Question: I'm facing problem while creating a page

When I add multiple lines the UI doesn't seems good
Here is my XML
'
'''
<RelativeLayout
android:id="@+id/Top_layout"
android:layout_width="match_parent"
android:layout_height="80dp"
android:background="@drawable/title_bar_bg" >
<ImageView
android:id="@+id/app_name"
android:layout_width="wrap_content"
android:layout_height="fill_parent"
android:layout_alignParentTop="true"
android:layout_centerHorizontal="true"
android:background="@drawable/ic_launcher" />
</RelativeLayout>
<RelativeLayout
android:id="@+id/layout_sub_middle"
android:layout_width="match_parent"
android:layout_height="30dp"
android:background="#D4D5D5" >
<TextView
android:id="@+id/titel"
android:layout_width="wrap_content"
android:layout_height="wrap_content"
android:layout_alignParentTop="true"
android:layout_marginLeft="5dp"
android:layout_marginTop="4dp"
android:text="Aller Biler"
android:textAppearance="?android:attr/textAppearanceMedium" />
<TextView
android:id="@+id/textView1"
android:layout_width="match_parent"
android:layout_height="2dp"
android:layout_alignParentBottom="true"
android:layout_alignParentLeft="true"
android:background="#000"
android:gravity="bottom"
android:textAppearance="?android:attr/textAppearanceSmall" />
</RelativeLayout>
<RelativeLayout
android:layout_width="wrap_content"
android:layout_height="wrap_content"
android:layout_gravity="center_horizontal"
android:layout_marginBottom="1dp"
android:layout_marginTop="1dp" >
<ImageView
android:id="@+id/image_display_detail"
android:layout_width="200dp"
android:layout_height="200dp"
android:layout_gravity="center_horizontal"
android:background="@drawable/ic_launcher" />
</RelativeLayout>
<LinearLayout
android:layout_width="match_parent"
android:layout_height="wrap_content"
android:weightSum="3" >
<TextView
android:id="@+id/name"
android:layout_width="wrap_content"
android:layout_height="wrap_content"
android:layout_marginLeft="10dp"
android:layout_weight="1"
android:text="Navn:" />
<TextView
android:id="@+id/display_name"
android:layout_width="wrap_content"
android:layout_height="wrap_content"
android:layout_weight="2"
android:ellipsize="none"
android:maxLines="2"
android:scrollHorizontally="false"
android:singleLine="false"
android:text="manish" />
</LinearLayout>
<LinearLayout
android:layout_width="match_parent"
android:layout_height="wrap_content"
android:layout_marginTop="50dp"
android:weightSum="3" >
<TextView
android:id="@+id/name"
android:layout_width="wrap_content"
android:layout_height="wrap_content"
android:layout_marginLeft="10dp"
android:layout_weight="1"
android:text="Navn:" />
<TextView
android:id="@+id/display_name"
android:layout_width="wrap_content"
android:layout_height="wrap_content"
android:layout_weight="2"
android:text="What we are looking forBachelor degree or equivalentKeen interest in online marketing &amp; online business models3-4 years of experience in handling web analytics tools such as Google Analytics, Omniture or Web trendsUnderstanding of HTML and web protocolsBeginner-to-Intermediate JavaScript skillsComf" />
</LinearLayout>
'''
'
Please suggest how to handle the textviews.
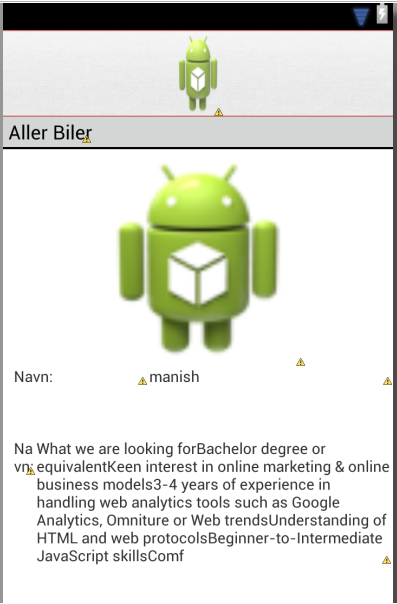
Answer: Try this:
'''
<LinearLayout xmlns:android="http://schemas.android.com/apk/res/android"
xmlns:tools="http://schemas.android.com/tools"
android:layout_width="match_parent"
android:layout_height="match_parent"
android:orientation="vertical"
tools:context=".MainActivity" >
<RelativeLayout
android:id="@+id/Top_layout"
android:layout_width="match_parent"
android:layout_height="80dp"
>
<ImageView
android:id="@+id/app_name"
android:layout_width="wrap_content"
android:layout_height="fill_parent"
android:layout_alignParentTop="true"
android:layout_centerHorizontal="true"
android:background="@drawable/ic_launcher" />
</RelativeLayout>
<RelativeLayout
android:id="@+id/layout_sub_middle"
android:layout_width="match_parent"
android:layout_height="30dp"
android:background="#D4D5D5" >
<TextView
android:id="@+id/titel"
android:layout_width="wrap_content"
android:layout_height="wrap_content"
android:layout_alignParentTop="true"
android:layout_marginLeft="5dp"
android:layout_marginTop="4dp"
android:text="Aller Biler"
android:textAppearance="?android:attr/textAppearanceMedium" />
<TextView
android:id="@+id/textView1"
android:layout_width="match_parent"
android:layout_height="2dp"
android:layout_alignParentBottom="true"
android:layout_alignParentLeft="true"
android:background="#000"
android:gravity="bottom"
android:textAppearance="?android:attr/textAppearanceSmall" />
</RelativeLayout>
<RelativeLayout
android:layout_width="wrap_content"
android:layout_height="wrap_content"
android:layout_gravity="center_horizontal"
android:layout_marginBottom="1dp"
android:layout_marginTop="1dp" >
<ImageView
android:id="@+id/image_display_detail"
android:layout_width="200dp"
android:layout_height="200dp"
android:layout_gravity="center_horizontal"
android:background="@drawable/ic_launcher" />
</RelativeLayout>
<LinearLayout
android:layout_width="match_parent"
android:layout_height="wrap_content"
android:weightSum="3"
>
<LinearLayout
android:layout_width="0dp"
android:layout_height="wrap_content"
android:layout_weight="1"
>
<TextView
android:id="@+id/name"
android:layout_width="wrap_content"
android:layout_height="wrap_content"
android:layout_marginLeft="10dp"
android:text="Navn:" />
</LinearLayout>
<LinearLayout
android:layout_width="0dp"
android:layout_height="wrap_content"
android:layout_weight="1"
>
<TextView
android:id="@+id/display_name"
android:layout_width="wrap_content"
android:layout_height="wrap_content"
android:ellipsize="none"
android:maxLines="2"
android:scrollHorizontally="false"
android:singleLine="false"
android:text="manish" />
</LinearLayout>
</LinearLayout>
<LinearLayout
android:layout_width="match_parent"
android:layout_height="wrap_content"
android:layout_marginTop="50dp"
android:weightSum="3"
>
<LinearLayout
android:layout_width="0dp"
android:layout_height="wrap_content"
android:layout_weight="1"
>
<TextView
android:id="@+id/name"
android:layout_width="wrap_content"
android:layout_height="wrap_content"
android:layout_marginLeft="10dp"
android:text="Navn:" />
</LinearLayout>
<LinearLayout
android:layout_width="0dp"
android:layout_height="wrap_content"
android:layout_weight="2"
>
<TextView
android:id="@+id/display_name"
android:layout_width="wrap_content"
android:gravity="left"
android:layout_height="wrap_content"
android:text="What we are looking forBachelor degree or equivalentKeen interest in online marketing &amp; online business models3-4 years of experience in handling web analytics tools such as Google Analytics, Omniture or Web trendsUnderstanding of HTML and web protocolsBeginner-to-Intermediate JavaScript skillsComf" />
</LinearLayout>
</LinearLayout>
</LinearLayout>
'''